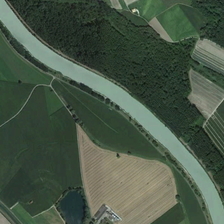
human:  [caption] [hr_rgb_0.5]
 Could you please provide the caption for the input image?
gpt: the river flows through the vast farmland .

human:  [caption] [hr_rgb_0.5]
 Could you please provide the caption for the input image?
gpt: the river flows through the vast farmland .

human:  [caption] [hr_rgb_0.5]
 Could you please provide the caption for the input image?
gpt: the river flows through a vast area .

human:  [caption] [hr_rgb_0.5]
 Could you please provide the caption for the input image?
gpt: the river flows through a vast area .

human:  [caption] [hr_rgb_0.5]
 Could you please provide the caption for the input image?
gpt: the river flows through the vast farmland .